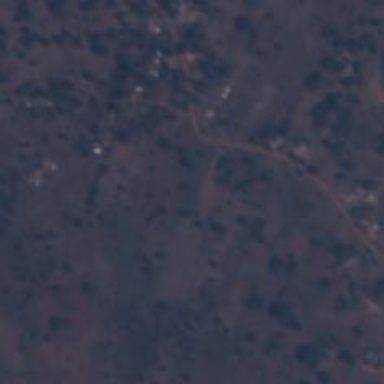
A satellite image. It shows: Village.